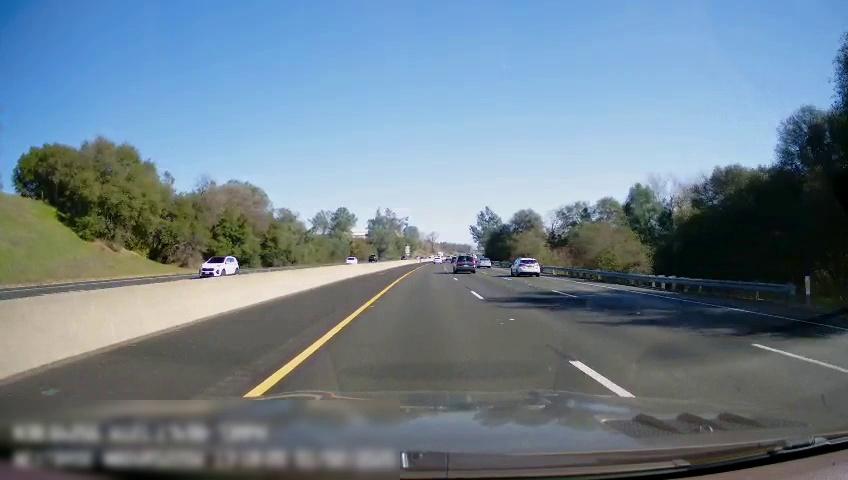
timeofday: Day
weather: Sunny
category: Drivable Space
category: Drivable Space
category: Vehicles | SUV
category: Vehicles | Car
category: Vehicles | SUV
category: Vehicles | SUV
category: Vehicles | SUV
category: Vehicles | Car
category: Vehicles | Car
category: Lanes | Opposite Lane
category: Lanes | Current Lane
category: Lanes | Current Lane
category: Lanes | Alternate Lane
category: Lanes | Alternate Lane